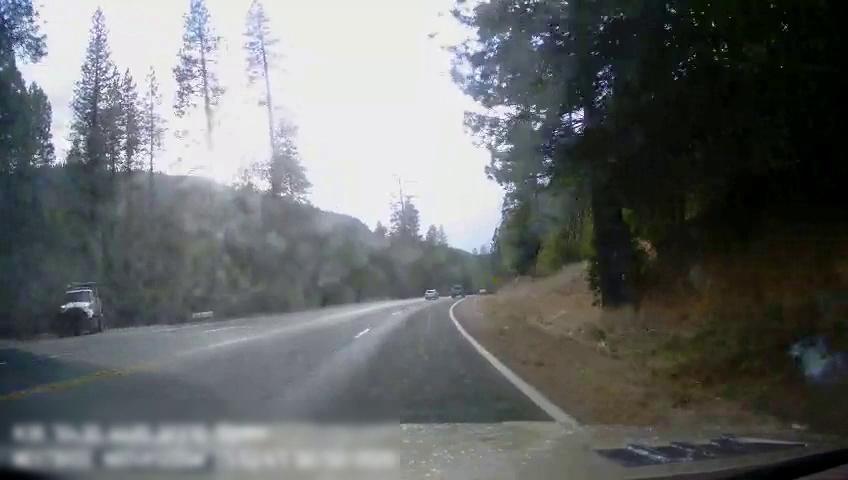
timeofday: Day
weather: Sunny
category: Drivable Space
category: Vehicles | SUV
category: Vehicles | Truck
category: Vehicles | Truck
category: Lanes | Current Lane
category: Lanes | Current Lane
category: Lanes | Opposite Lane
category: Lanes | Opposite Lane
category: Lanes | Opposite Lane